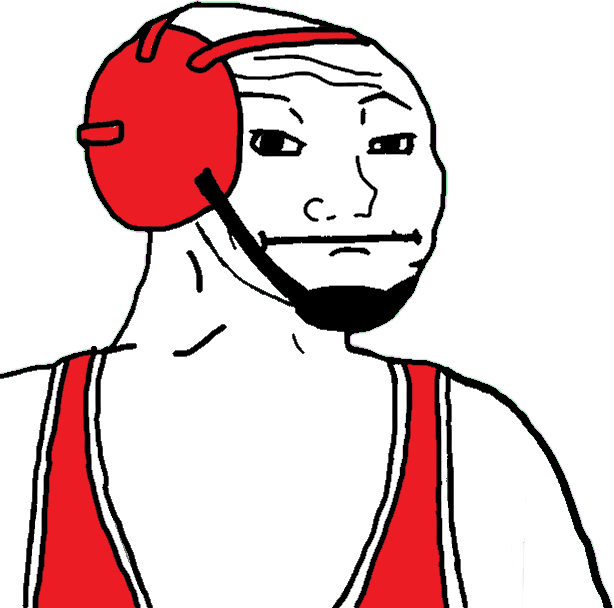
Label: 5_Brainlet